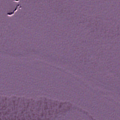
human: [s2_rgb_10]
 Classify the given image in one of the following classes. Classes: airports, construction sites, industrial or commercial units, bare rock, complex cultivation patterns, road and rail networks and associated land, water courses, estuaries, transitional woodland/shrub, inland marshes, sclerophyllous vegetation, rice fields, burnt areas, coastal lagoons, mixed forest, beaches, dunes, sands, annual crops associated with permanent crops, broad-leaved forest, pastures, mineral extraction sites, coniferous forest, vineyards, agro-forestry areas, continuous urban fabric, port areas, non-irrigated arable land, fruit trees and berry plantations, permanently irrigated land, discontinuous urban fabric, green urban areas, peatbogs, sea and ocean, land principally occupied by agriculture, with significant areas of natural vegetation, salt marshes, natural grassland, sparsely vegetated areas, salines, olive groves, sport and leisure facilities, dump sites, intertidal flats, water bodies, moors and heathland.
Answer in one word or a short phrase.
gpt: sea and ocean